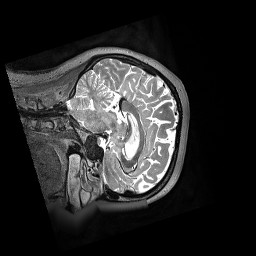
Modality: T2w
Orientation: sagittal
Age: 57
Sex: male